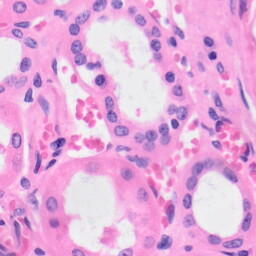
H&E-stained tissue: Kidney